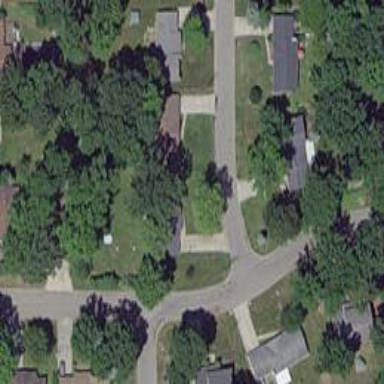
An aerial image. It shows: Residential road.